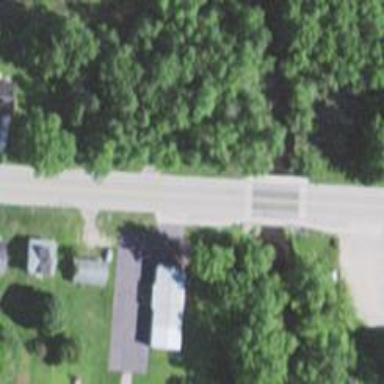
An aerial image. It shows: Secondary road crossing bridge.